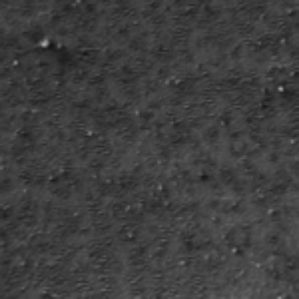
Label: frost